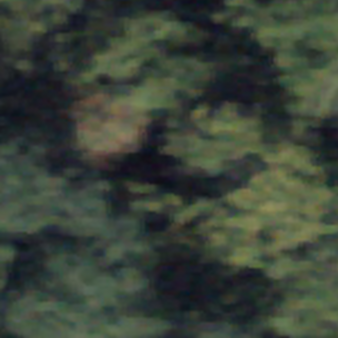
Label: other